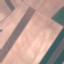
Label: AnnualCrop